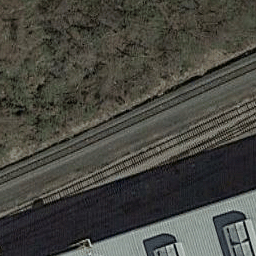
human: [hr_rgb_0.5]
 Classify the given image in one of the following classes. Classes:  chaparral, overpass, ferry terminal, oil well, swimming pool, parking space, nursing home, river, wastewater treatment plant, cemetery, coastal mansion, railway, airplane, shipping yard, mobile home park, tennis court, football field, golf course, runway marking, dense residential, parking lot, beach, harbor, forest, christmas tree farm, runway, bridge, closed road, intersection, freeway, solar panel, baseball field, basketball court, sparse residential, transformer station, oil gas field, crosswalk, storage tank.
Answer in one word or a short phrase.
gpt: railway